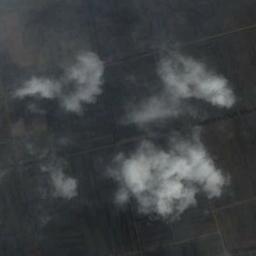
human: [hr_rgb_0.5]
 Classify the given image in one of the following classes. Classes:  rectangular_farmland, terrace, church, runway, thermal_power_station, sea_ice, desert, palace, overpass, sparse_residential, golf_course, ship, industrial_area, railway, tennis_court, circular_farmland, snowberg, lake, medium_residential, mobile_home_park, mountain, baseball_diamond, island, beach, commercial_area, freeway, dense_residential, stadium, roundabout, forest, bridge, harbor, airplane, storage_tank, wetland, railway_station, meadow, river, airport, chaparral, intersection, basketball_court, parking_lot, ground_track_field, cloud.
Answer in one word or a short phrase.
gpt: cloud